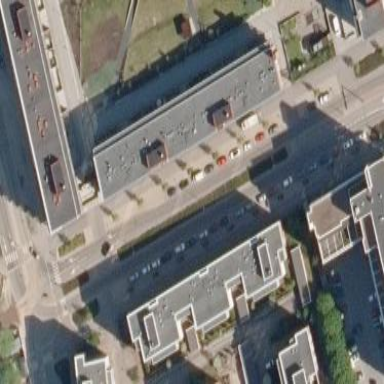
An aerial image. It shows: Apartment building with roof made of tar paper.